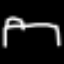
Label: bed